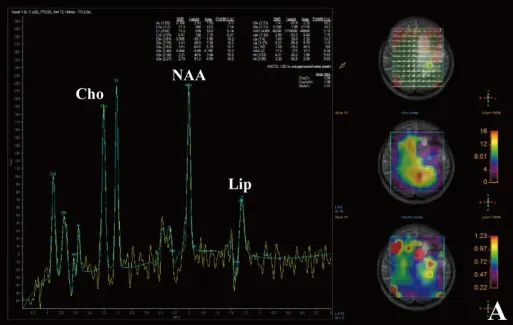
Brain MRS imaging of patient 2 showing an elevated Cho/NAA ratio and amount of lipid in the lesion area (A).
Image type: radiology (spect)